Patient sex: M
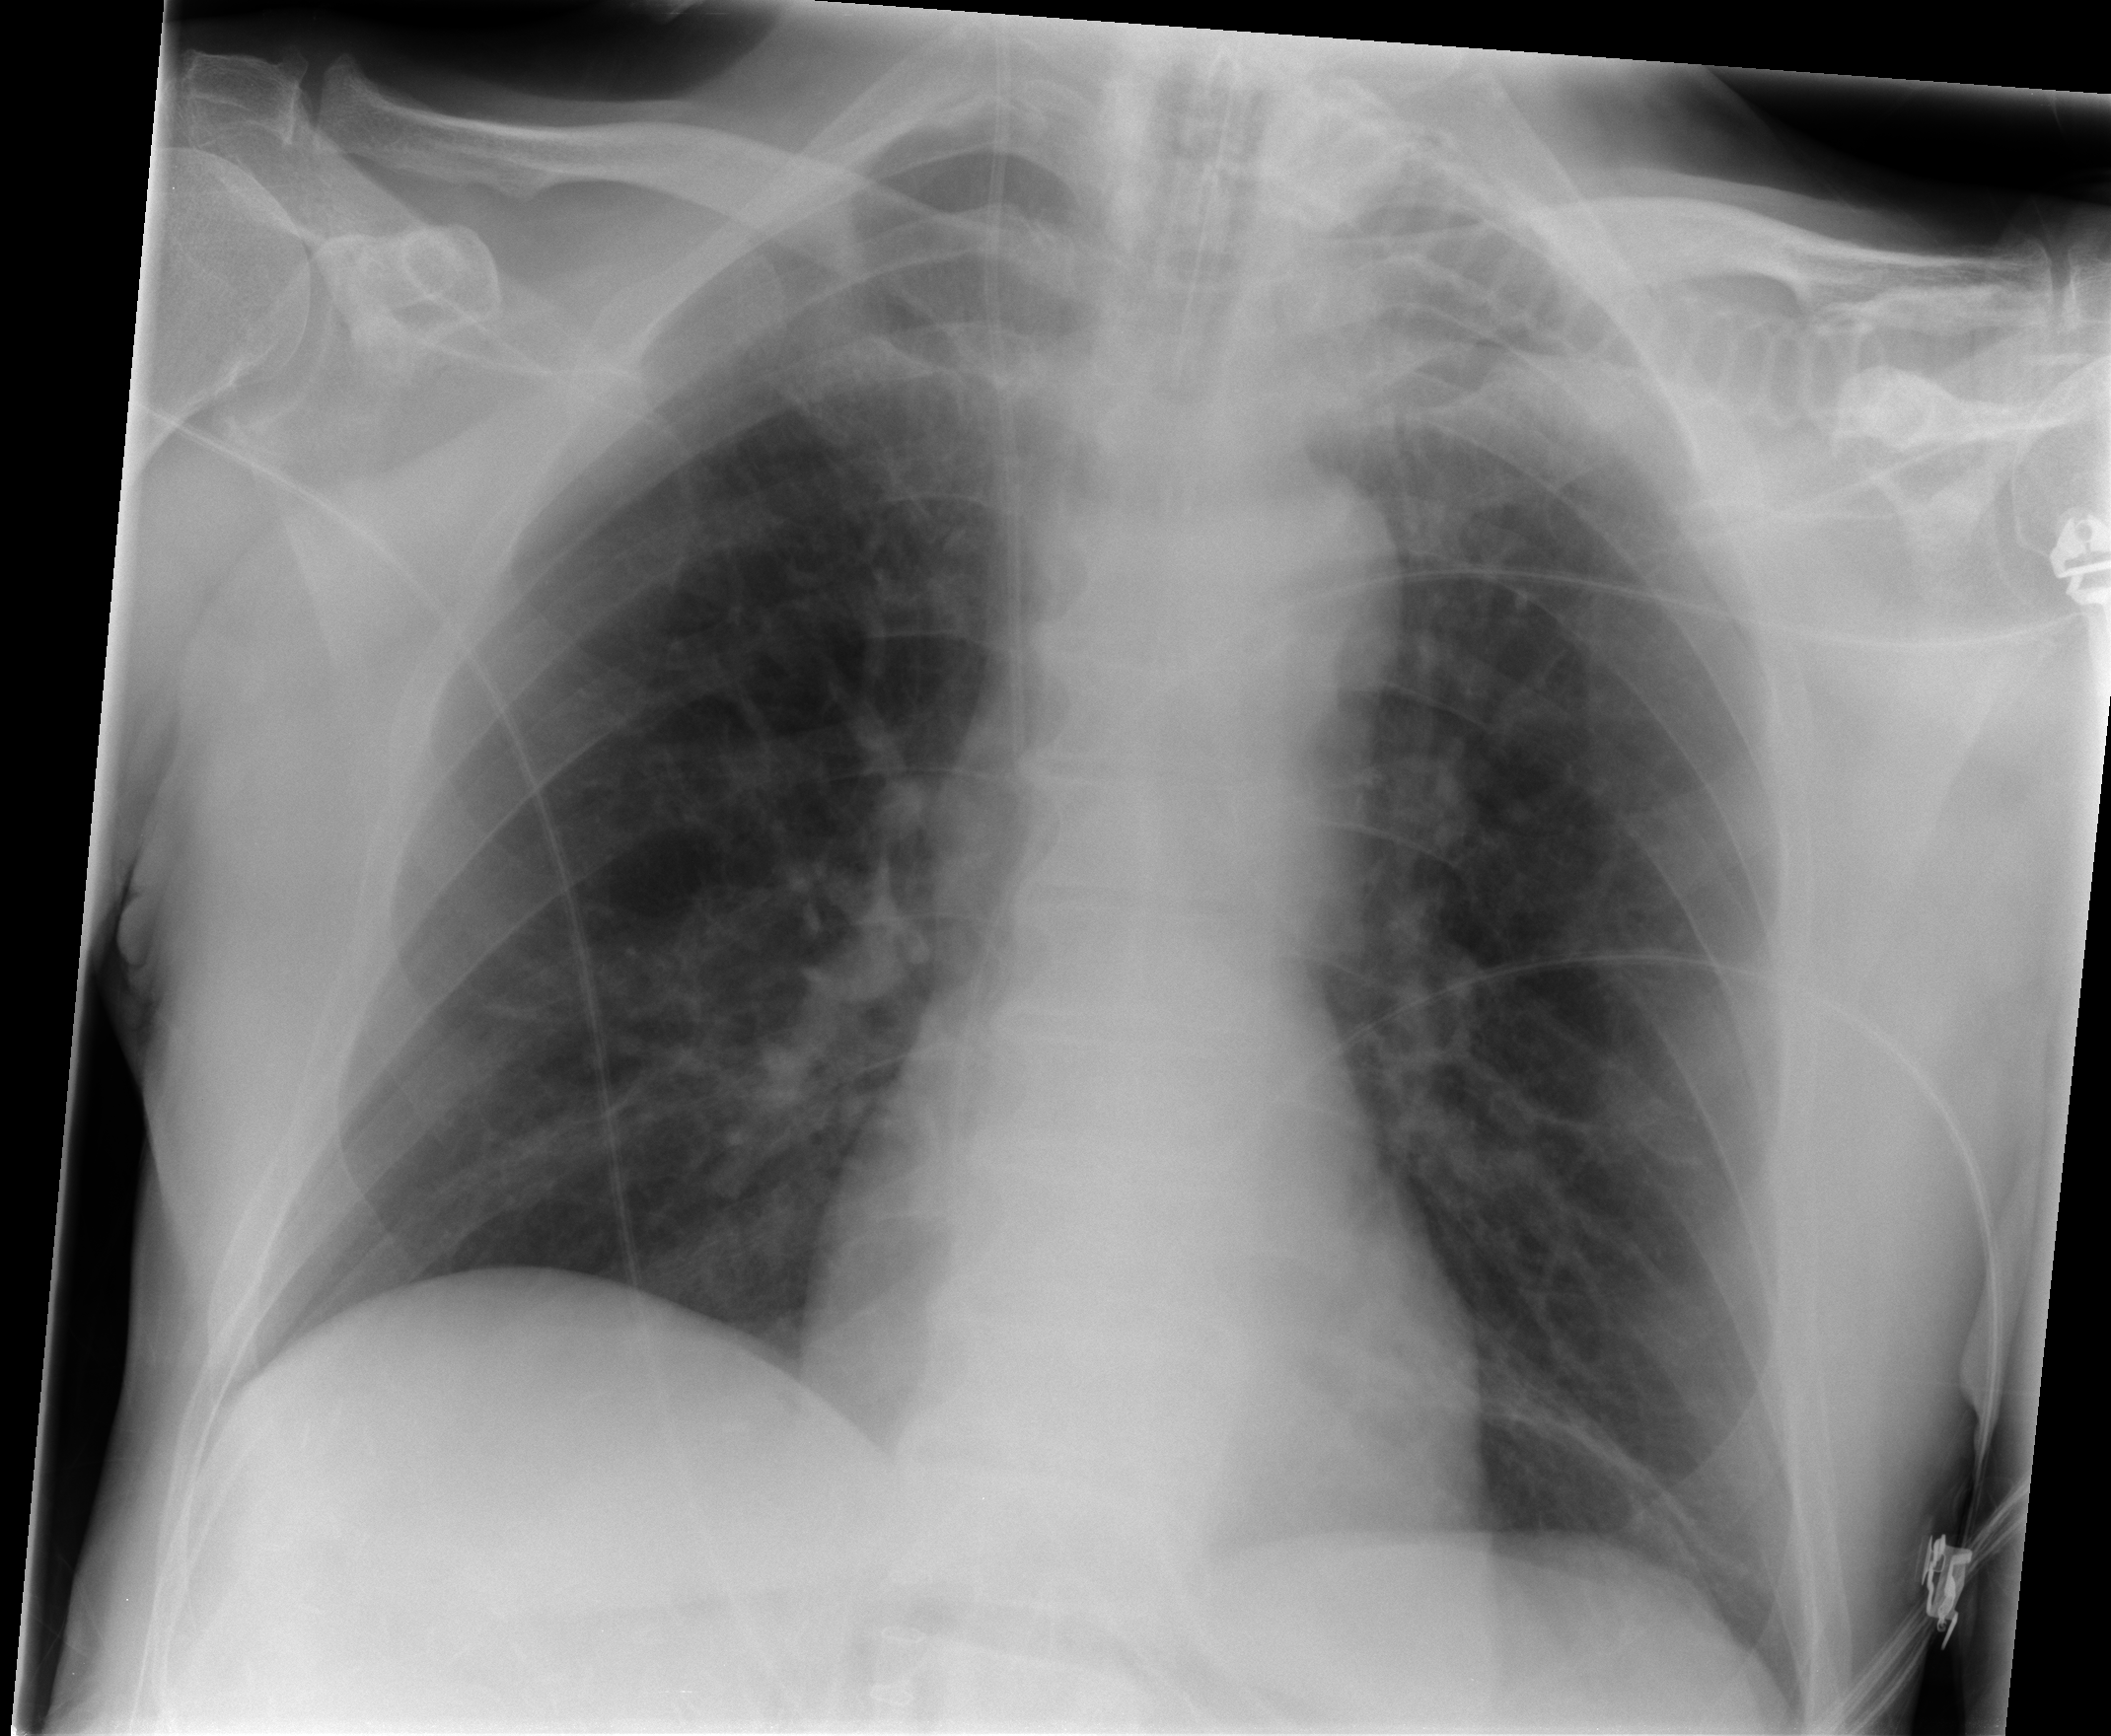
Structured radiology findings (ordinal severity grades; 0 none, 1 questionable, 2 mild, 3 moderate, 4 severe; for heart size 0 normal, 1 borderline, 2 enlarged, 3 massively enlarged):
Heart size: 0
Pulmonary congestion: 0
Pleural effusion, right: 0
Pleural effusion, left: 0
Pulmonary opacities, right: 0
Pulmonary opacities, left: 0
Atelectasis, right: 0
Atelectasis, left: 2